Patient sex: M
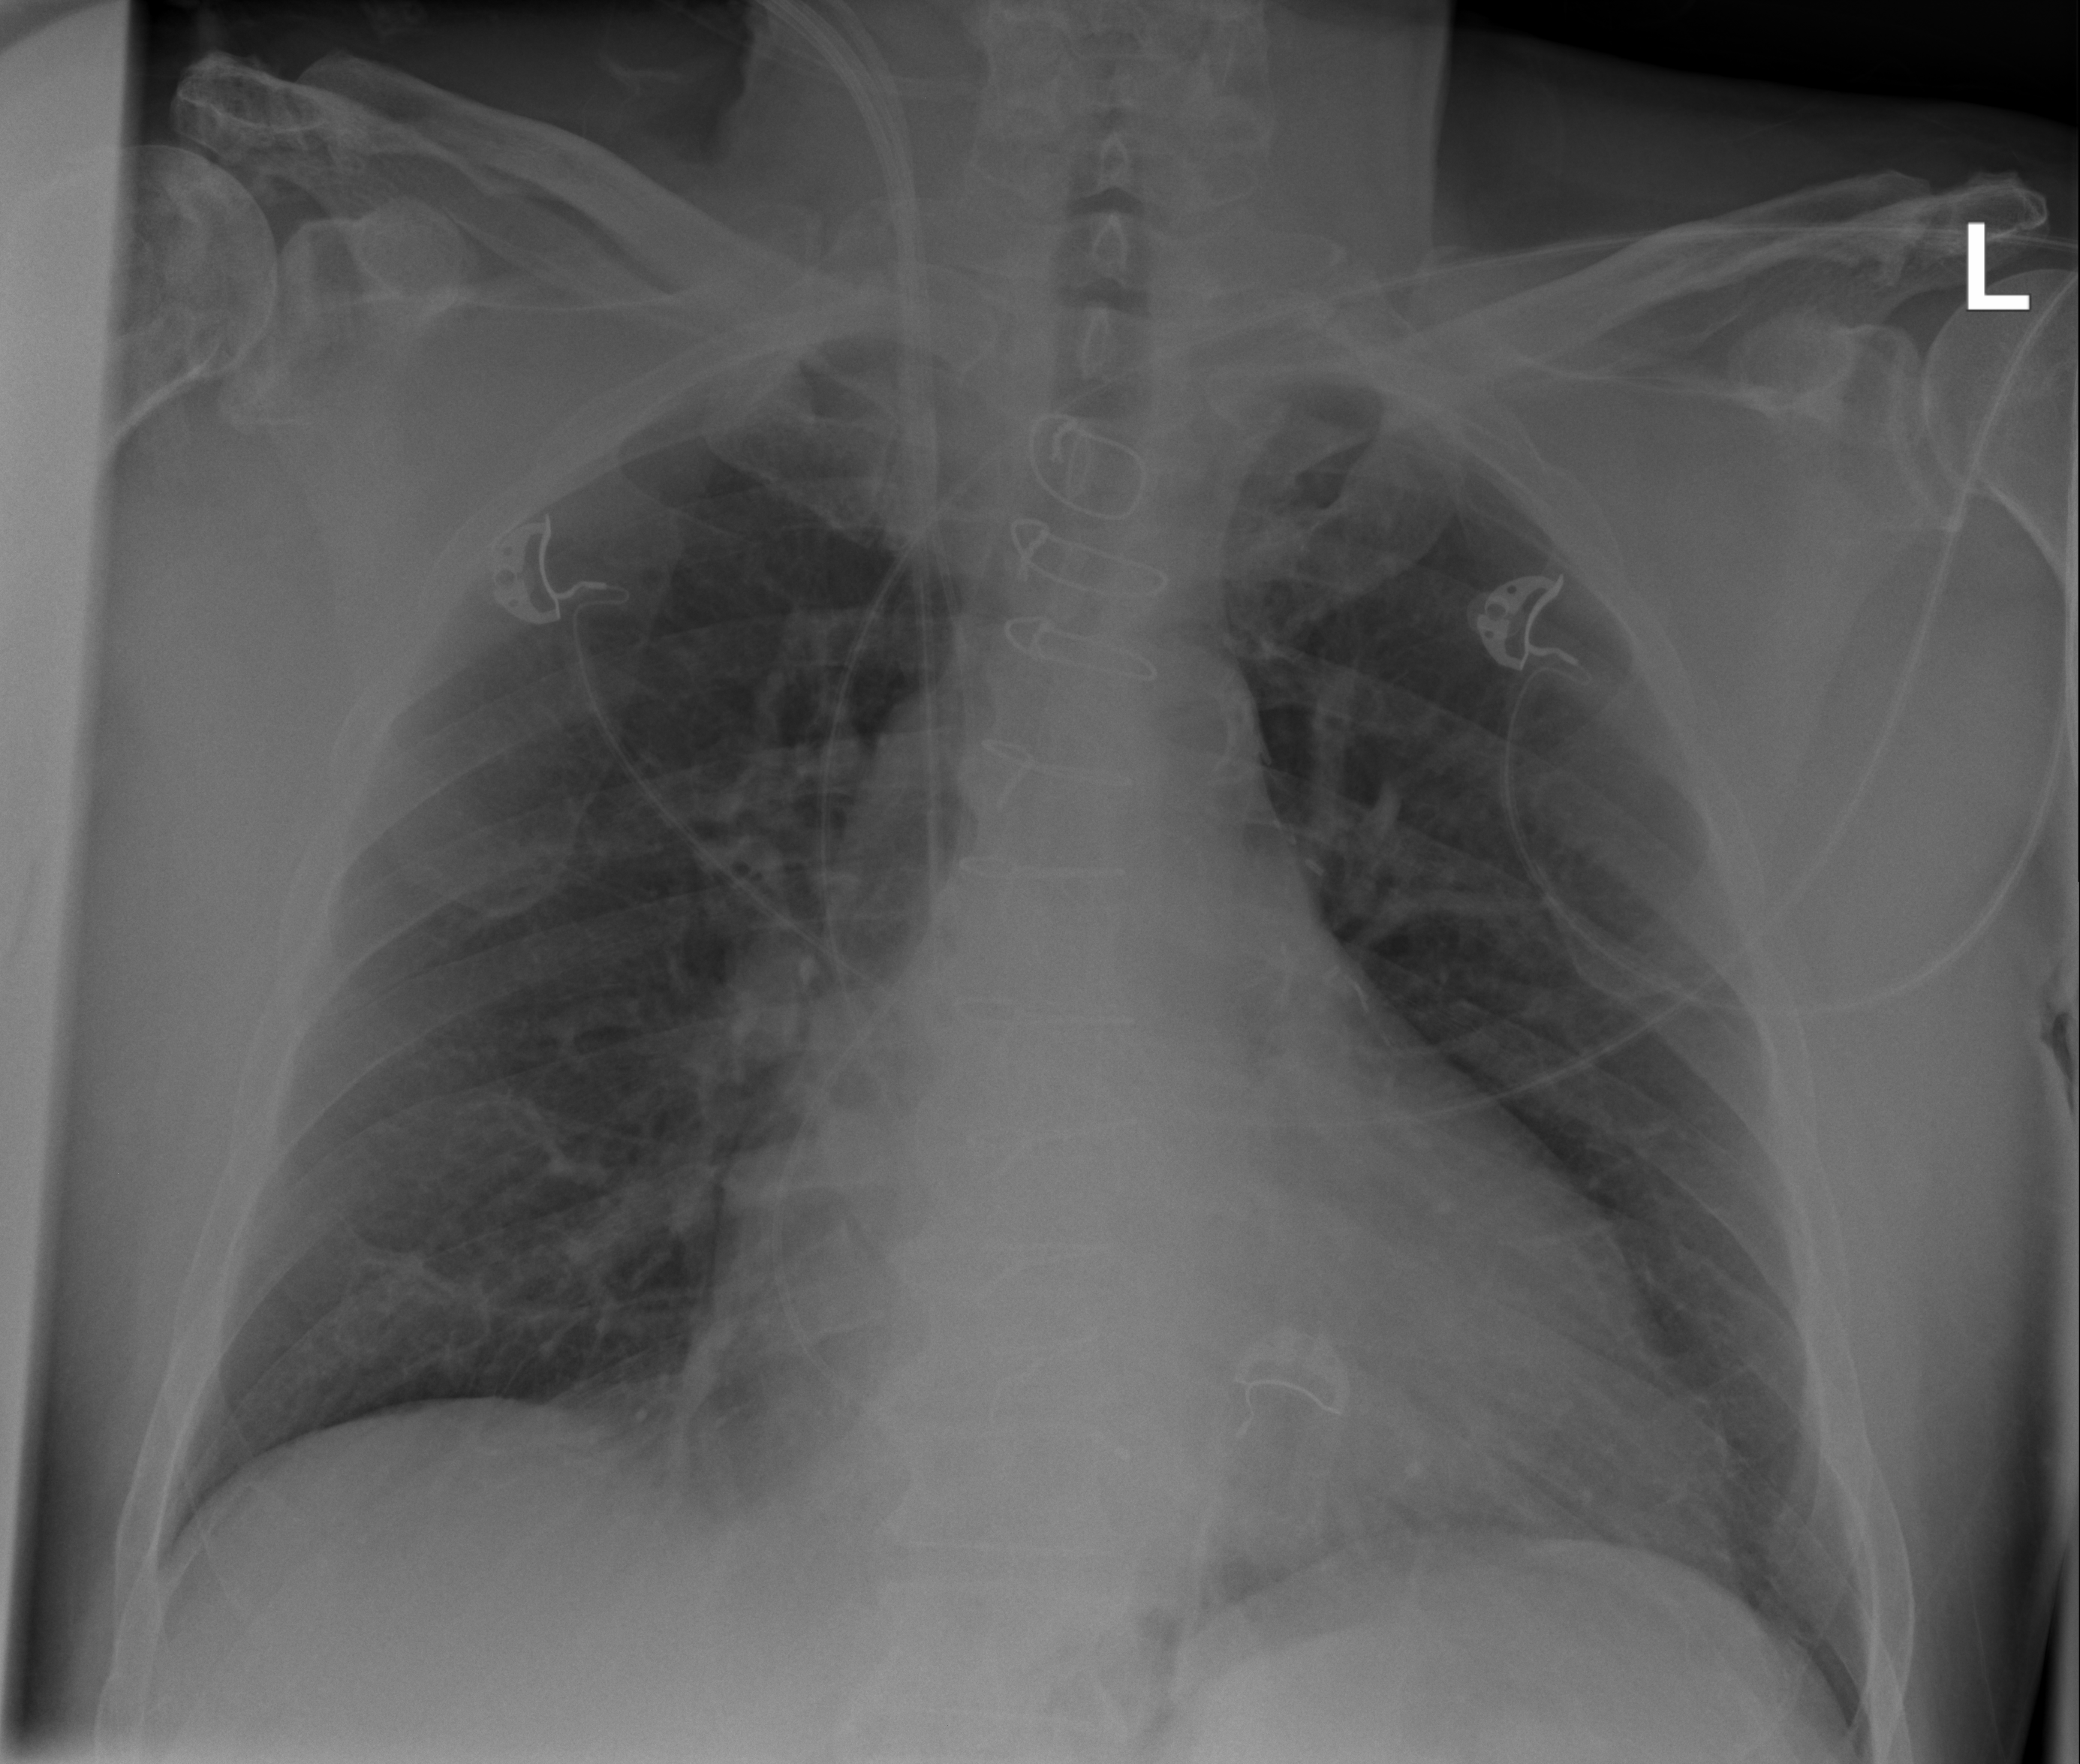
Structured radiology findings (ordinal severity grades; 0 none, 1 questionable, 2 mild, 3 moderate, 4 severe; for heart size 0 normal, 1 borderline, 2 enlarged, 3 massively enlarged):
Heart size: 2
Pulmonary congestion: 1
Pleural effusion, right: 0
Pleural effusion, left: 0
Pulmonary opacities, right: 0
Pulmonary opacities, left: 0
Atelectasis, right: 0
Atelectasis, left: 0